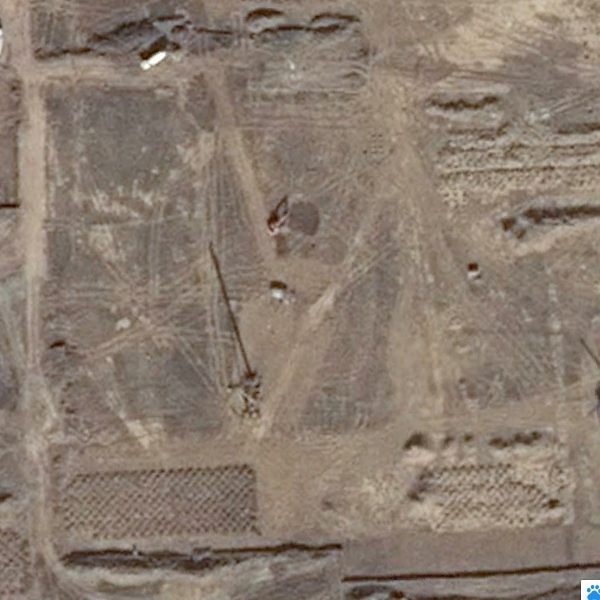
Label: BareLand